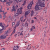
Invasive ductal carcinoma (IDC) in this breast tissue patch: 1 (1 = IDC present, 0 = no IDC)